Interaction volume radius: 10 \u00c5
Interaction volume height: 15 \u00c5
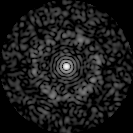
Disorder parameter: 0.8109